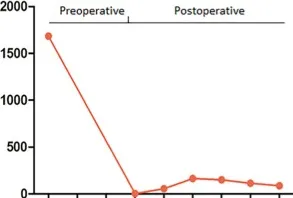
Dynamic monitoring of PTH ,serum calcium.
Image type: pathology (immunostaining)